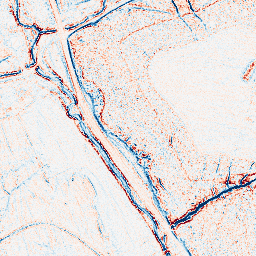
Category: edge_preserving
Decomposition family: anisotropic_diffusion
Decomposition parameters: iterations: 10
kappa: 100
gamma: 0.05
Upsampling method: bicubic
Upsampling parameters: scale: 2
Upsampling scale: 2